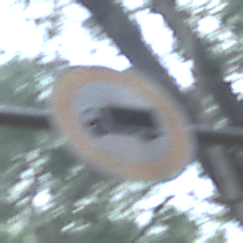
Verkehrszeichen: VerbotFuerKraftfahrzeugeUeberDreiKommaFuenfTonnen
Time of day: SunriseSunset
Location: Outdoor (Nature)
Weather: NotSpecified
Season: Autumn
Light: Natural